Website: apple
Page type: address-validator
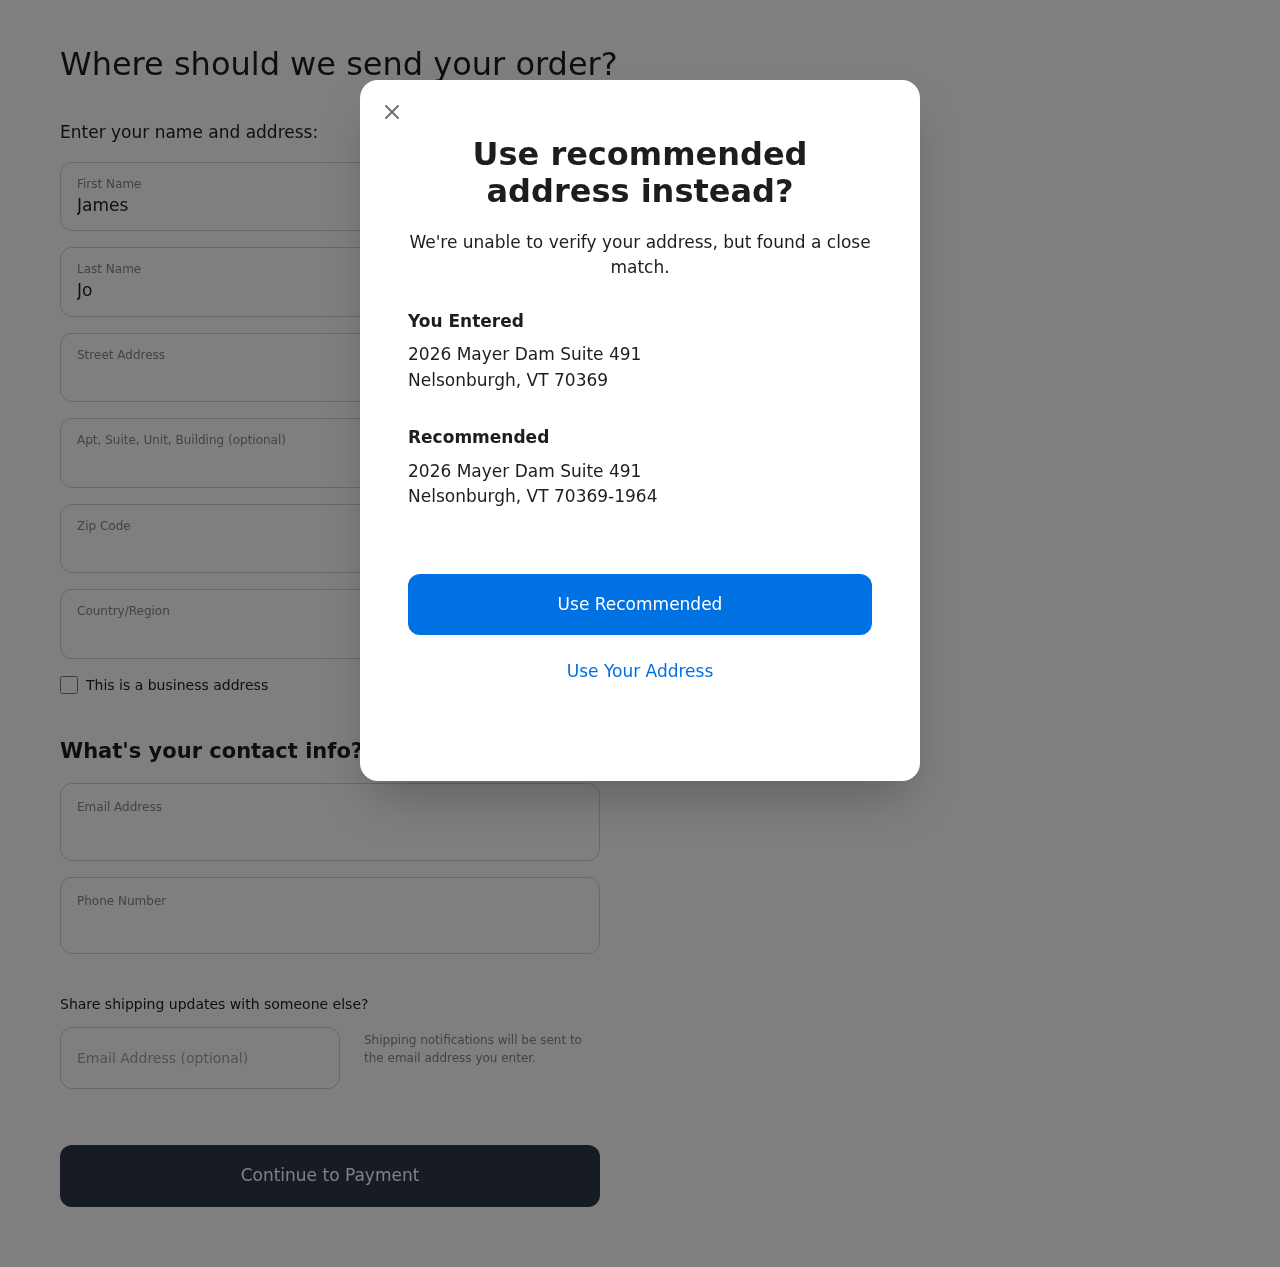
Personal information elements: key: PII_CITY
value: Nelsonburgh
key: PII_COUNTRY
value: United States
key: PII_EMAIL
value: james.johnson@gmail.com
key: PII_FIRSTNAME
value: James
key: PII_GIFT_EMAIL
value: stacey.nichols@yahoo.com
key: PII_LASTNAME
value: Johnson
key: PII_PHONE
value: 5002689470
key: PII_POSTCODE
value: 70369
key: PII_POSTCODE_FULL
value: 70369-1964
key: PII_STATE_ABBR
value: VT
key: PII_STREET
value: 2026 Mayer Dam Suite 491
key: PII_STREET2
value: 2026 Mayer Dam Suite 491
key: PII_STREET2
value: Apt. 155
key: PII_CITY2
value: Nelsonburgh
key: PII_STATE_ABBR2
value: VT